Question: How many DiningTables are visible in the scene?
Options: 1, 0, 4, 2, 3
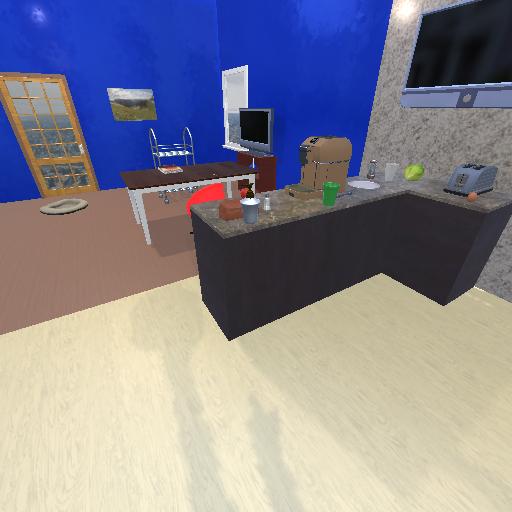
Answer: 1